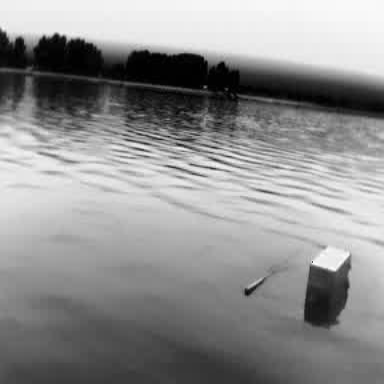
There is a fishing_boat in the infrared image.